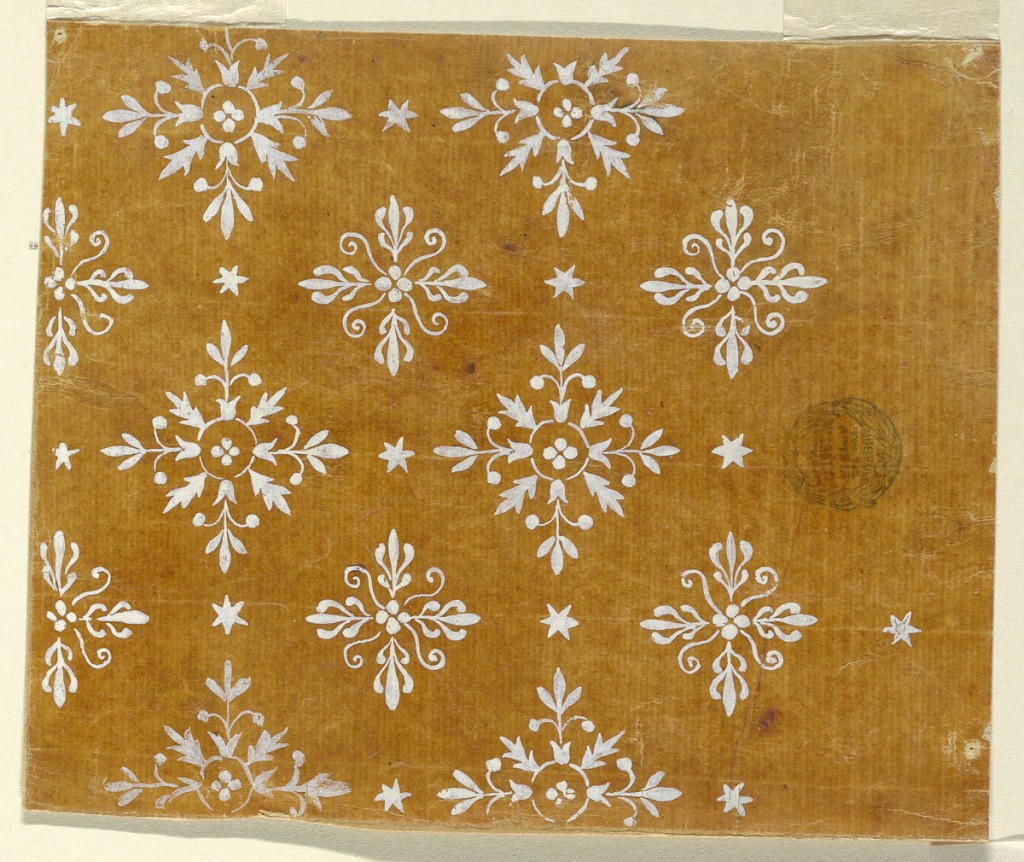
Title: Floral field and border
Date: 1780–1815
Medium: White on glazed paper
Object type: Drawing
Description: Vertical rectangle. Diaper scheme of two motifs, staggered in alternate horizonal rows, with stars in the intervals.